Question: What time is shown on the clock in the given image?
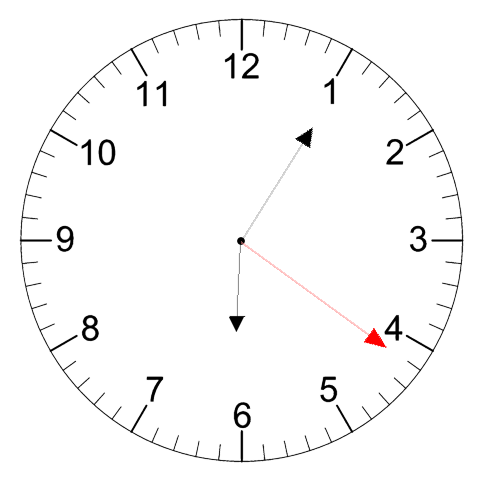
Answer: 06:05:21